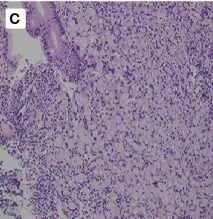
(C) Pathological examination ((HE,x20)) revealed signet ring cell carcinoma of ileocecal part.
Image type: pathology (h&e)